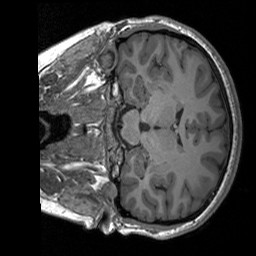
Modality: T1w
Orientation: coronal
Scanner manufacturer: siemens
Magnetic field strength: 3 T
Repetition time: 1.76 s
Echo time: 0.0022 s